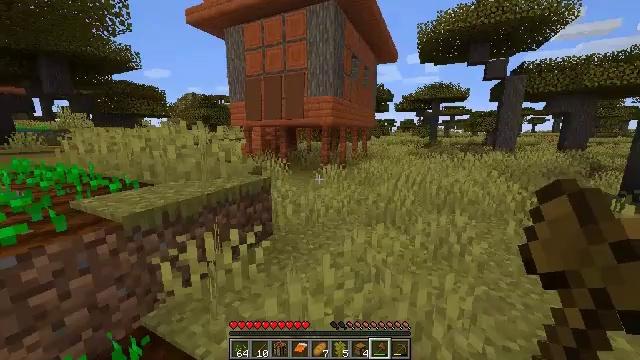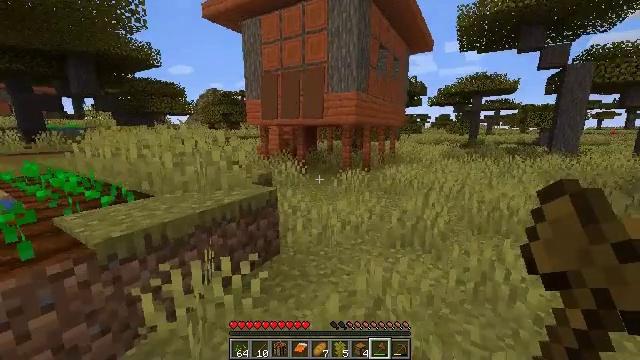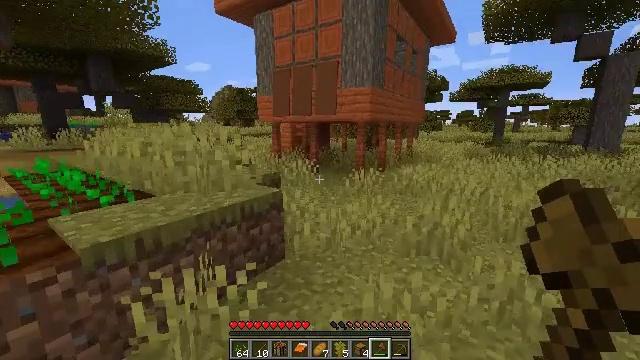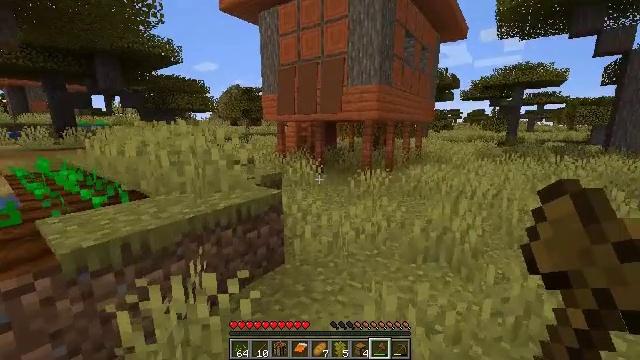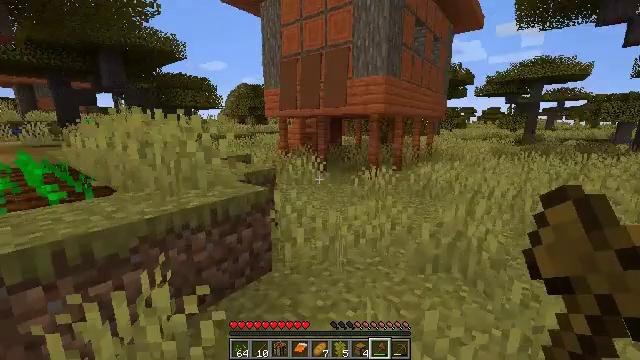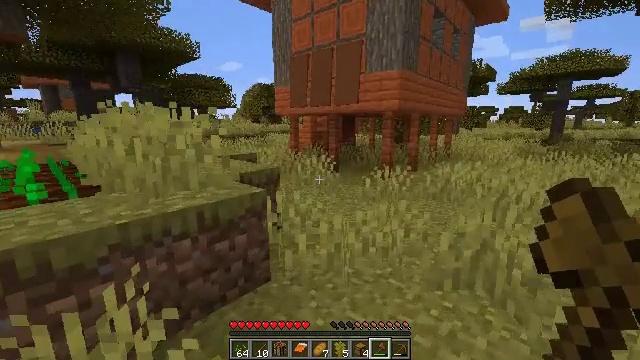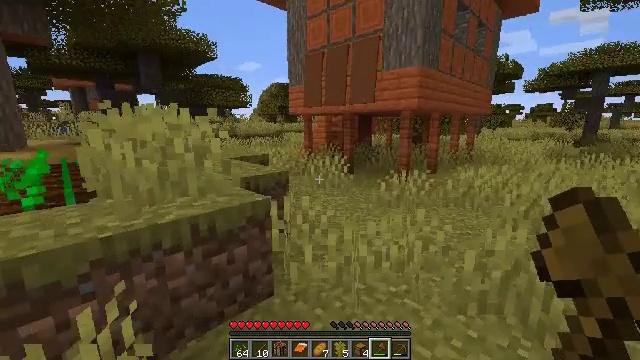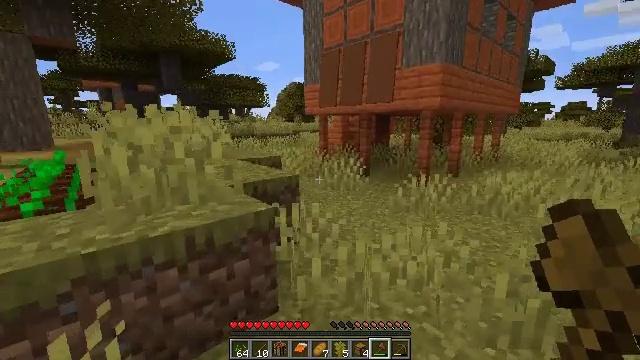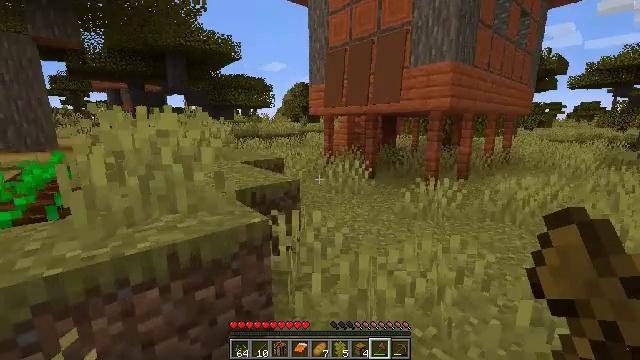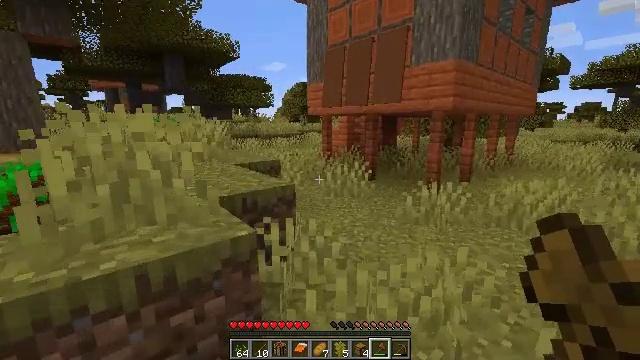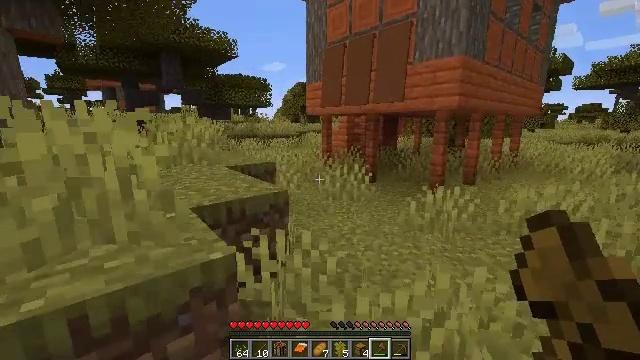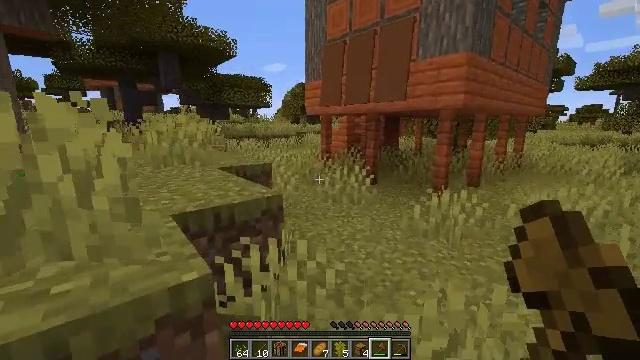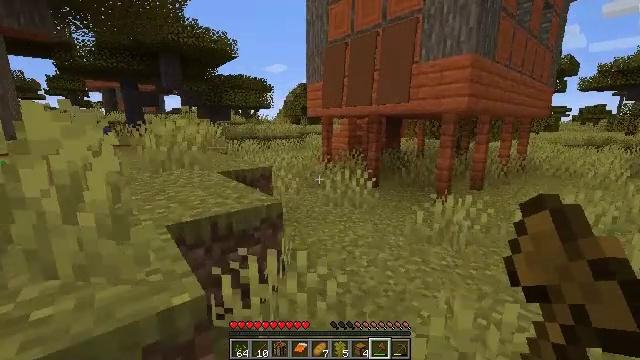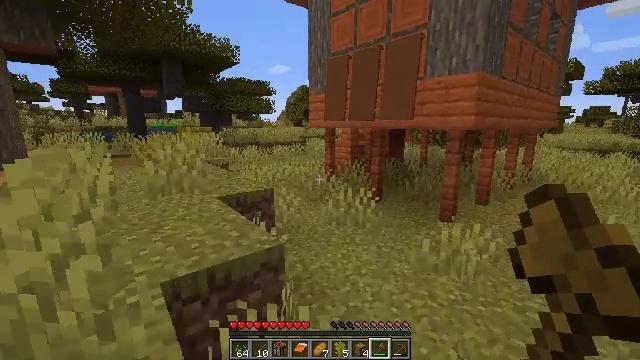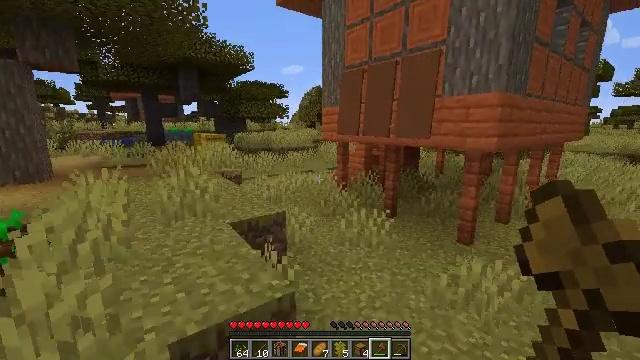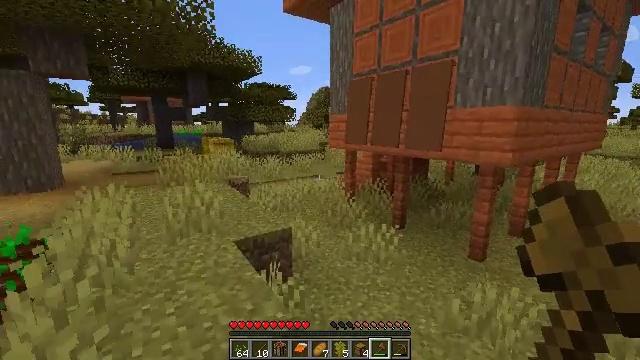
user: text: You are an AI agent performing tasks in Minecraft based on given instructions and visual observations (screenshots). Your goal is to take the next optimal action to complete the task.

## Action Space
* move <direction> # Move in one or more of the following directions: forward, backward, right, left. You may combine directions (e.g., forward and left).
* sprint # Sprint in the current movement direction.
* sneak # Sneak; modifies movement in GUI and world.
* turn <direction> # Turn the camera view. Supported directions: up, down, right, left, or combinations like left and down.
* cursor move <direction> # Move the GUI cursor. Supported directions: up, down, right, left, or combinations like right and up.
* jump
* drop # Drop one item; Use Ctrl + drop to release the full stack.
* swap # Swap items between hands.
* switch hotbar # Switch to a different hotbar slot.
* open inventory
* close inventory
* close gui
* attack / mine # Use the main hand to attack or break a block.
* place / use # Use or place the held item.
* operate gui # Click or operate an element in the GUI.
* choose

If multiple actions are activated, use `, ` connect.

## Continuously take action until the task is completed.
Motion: motion action
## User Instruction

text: Break the chest to retrieve items inside.
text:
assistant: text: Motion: move forward, turn left
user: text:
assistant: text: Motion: move forward, turn left
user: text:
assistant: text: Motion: move forward, turn left
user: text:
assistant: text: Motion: move forward, turn left
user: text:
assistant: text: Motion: move forward, turn left
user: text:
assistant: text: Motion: move forward, turn left
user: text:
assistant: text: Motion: move forward, turn left
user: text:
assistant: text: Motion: move forward, turn left
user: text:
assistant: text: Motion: move forward
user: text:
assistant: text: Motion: move forward
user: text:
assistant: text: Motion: move forward
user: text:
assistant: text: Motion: move forward, jump
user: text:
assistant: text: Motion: move forward, jump
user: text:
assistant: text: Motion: move forward, turn left, jump
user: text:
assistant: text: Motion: move forward, turn left, jump
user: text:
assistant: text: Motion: move forward, jump
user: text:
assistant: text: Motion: move forward
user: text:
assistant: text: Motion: move forward
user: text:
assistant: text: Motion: move forward
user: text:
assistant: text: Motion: move forward
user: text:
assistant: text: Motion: move forward
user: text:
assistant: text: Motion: move forward
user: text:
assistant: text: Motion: move forward
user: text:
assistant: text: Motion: move forward
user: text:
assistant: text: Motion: move forward, turn left and down
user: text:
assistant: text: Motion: move forward
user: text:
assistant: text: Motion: move forward
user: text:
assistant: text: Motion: move forward, turn up
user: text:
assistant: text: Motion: move forward
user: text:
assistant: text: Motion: move forward